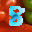
Label: 8